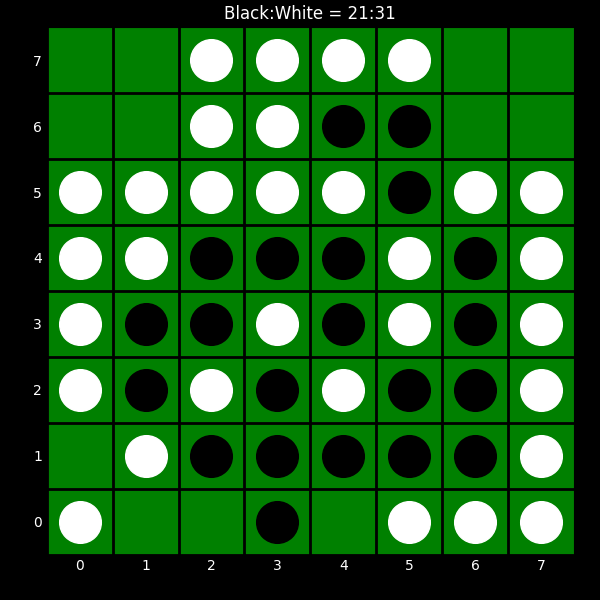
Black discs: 21
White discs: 31